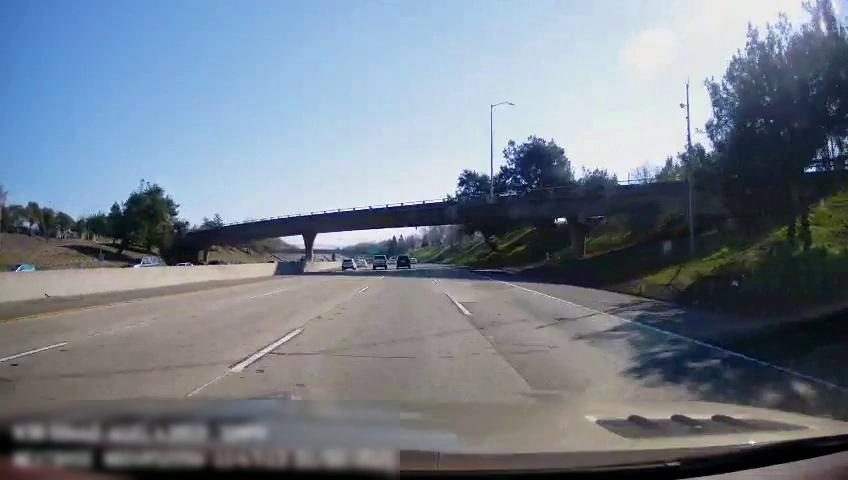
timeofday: Day
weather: Sunny
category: Drivable Space
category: Vehicles | SUV
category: Vehicles | Van
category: Vehicles | SUV
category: Vehicles | Car
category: Vehicles | SUV
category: Vehicles | SUV
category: Lanes | Alternate Lane
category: Lanes | Alternate Lane
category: Lanes | Alternate Lane
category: Lanes | Alternate Lane
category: Lanes | Current Lane